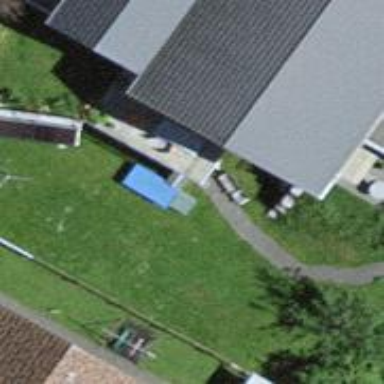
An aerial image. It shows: Simple house.